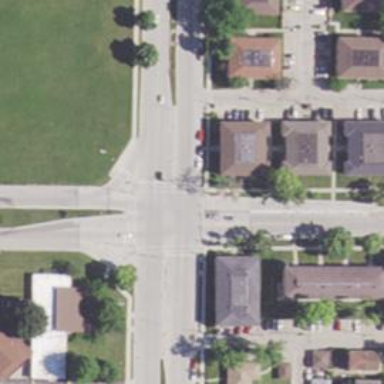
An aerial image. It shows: Footway that serves as traffic island.